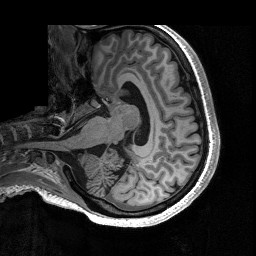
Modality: T1w
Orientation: axial
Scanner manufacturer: siemens
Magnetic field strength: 3 T
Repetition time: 2.53 s
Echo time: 0.00267 s